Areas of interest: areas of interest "Industrial Park"
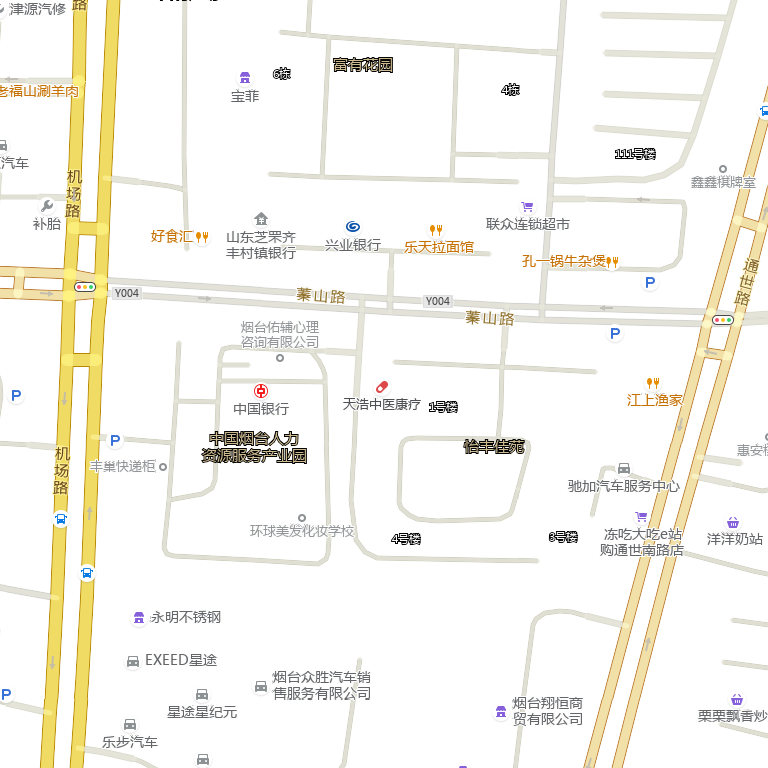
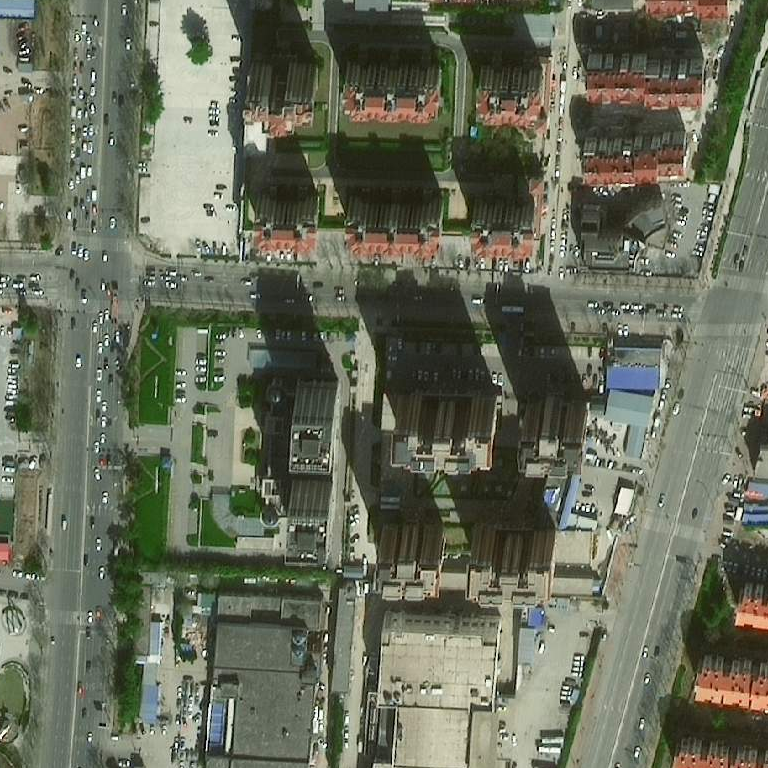